Question: I want to create a WinForms application. However, the application I want to run it with only supports Iron Python scripts.
Is there a way I can create the form in C#, and then call that exe from Iron Python?
I would build the form in Iron Python, but I am more comfortable/more experienced with C#.
Code Update:
I have the following code. I get an "IOException: file does not exist: EtechGenerator.dll". The dll is sitting next to the python file.
Folder:

This is my form class in C#:
'''
public mainForm(int numLayers)
{
_init = true;
InitializeComponent();
}
'''
This is my iron python script:
'''
import clr
clr.AddReferenceToFileAndPath('EtechGenerator.dll')
import mainForm
obj = MainForm(3)
obj.Show()
'''
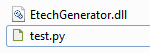
Answer: It's worth noting that IronPython and Python are not the same thing. IronPython is built on the .NET framework and so should subscribe to all the usual features of .NET (like cross-compatibility, similar to C# and VB.NET code being able to interact).
I believe that this is the general concept you're looking for:
<URL>
i.e. Something like the following:
'''
import clr
clr.AddReference('MyAssemblyWhichContainsForm.dll')
import MyForm
obj = MyForm("form title")
obj.Show()
'''